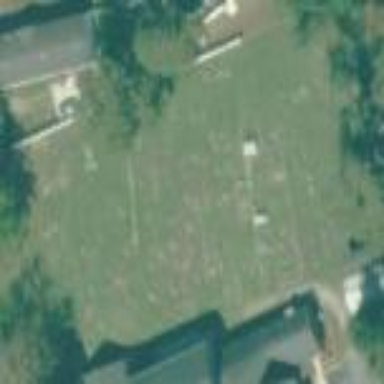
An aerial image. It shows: Grave yard.